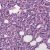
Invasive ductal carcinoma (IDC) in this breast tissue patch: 1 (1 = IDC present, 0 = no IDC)